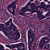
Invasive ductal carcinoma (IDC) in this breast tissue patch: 1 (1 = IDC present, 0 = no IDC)